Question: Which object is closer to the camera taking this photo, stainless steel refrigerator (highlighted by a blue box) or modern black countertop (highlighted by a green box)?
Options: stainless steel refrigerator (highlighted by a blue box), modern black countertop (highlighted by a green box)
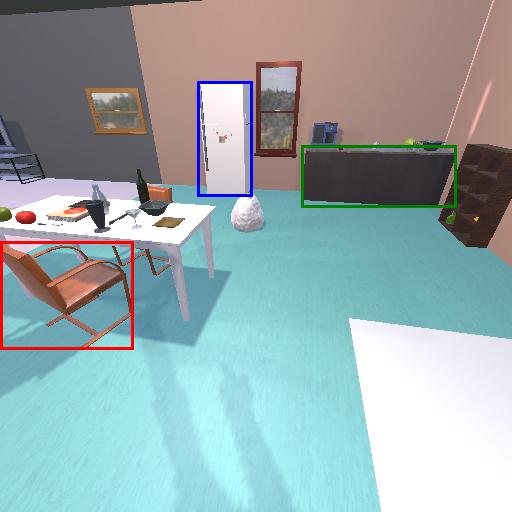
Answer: stainless steel refrigerator (highlighted by a blue box)